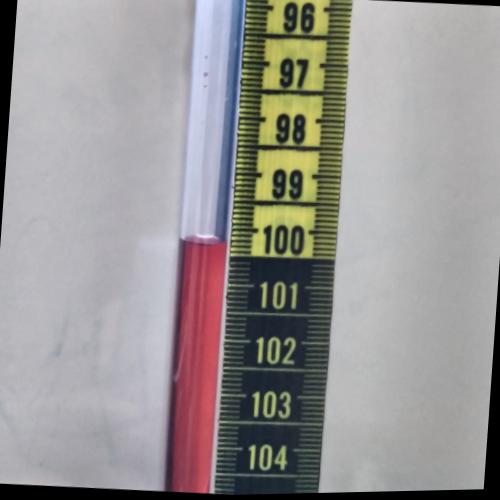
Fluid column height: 100.3 cm